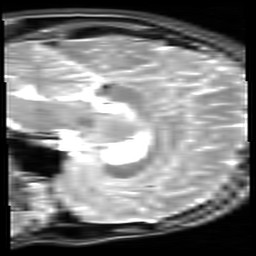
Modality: inplaneT2
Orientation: sagittal
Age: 27
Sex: male